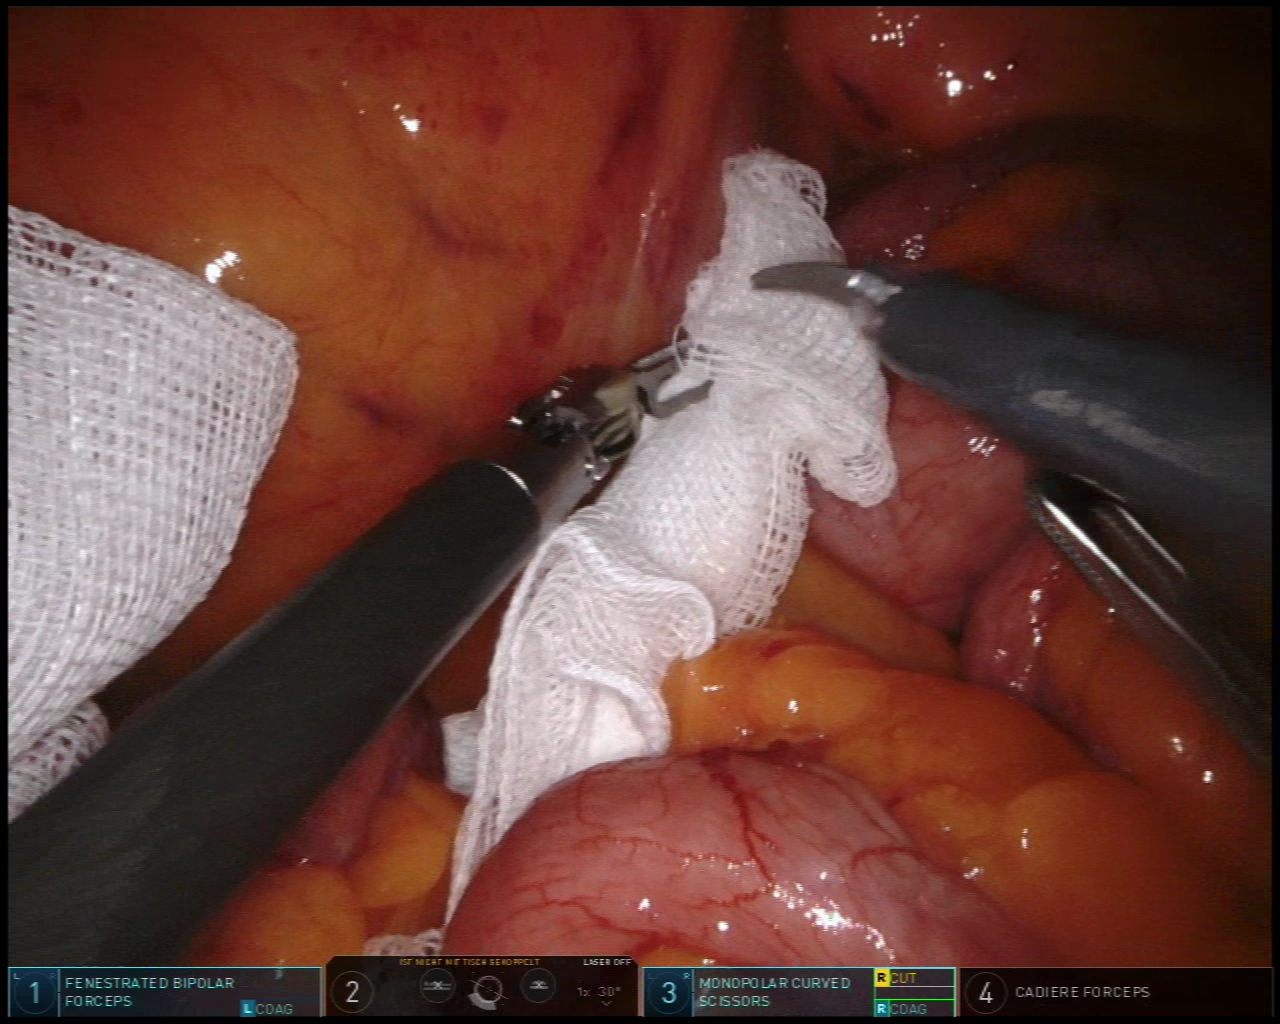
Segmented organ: small_intestine
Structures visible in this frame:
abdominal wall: no
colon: no
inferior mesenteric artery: no
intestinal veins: no
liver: no
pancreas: no
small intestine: yes
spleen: no
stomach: no
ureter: no
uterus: no
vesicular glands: no